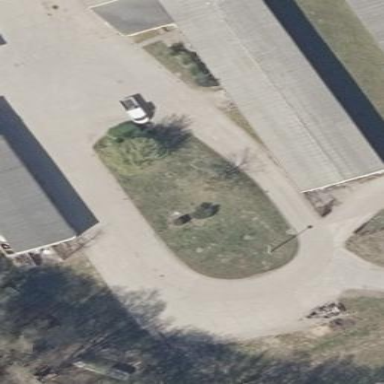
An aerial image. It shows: Driveway leading to service road.